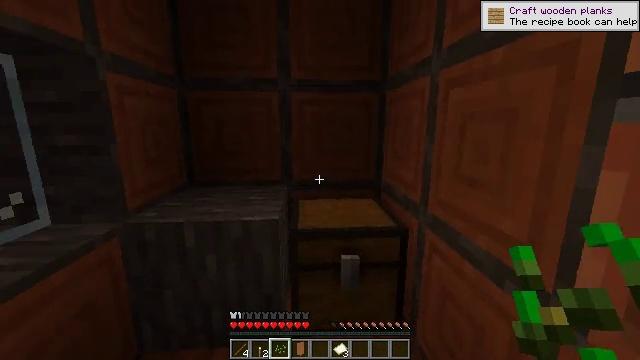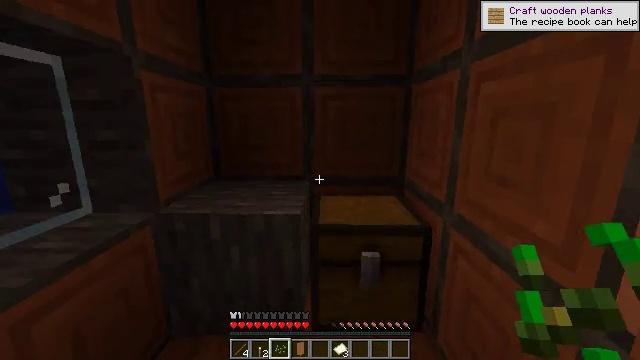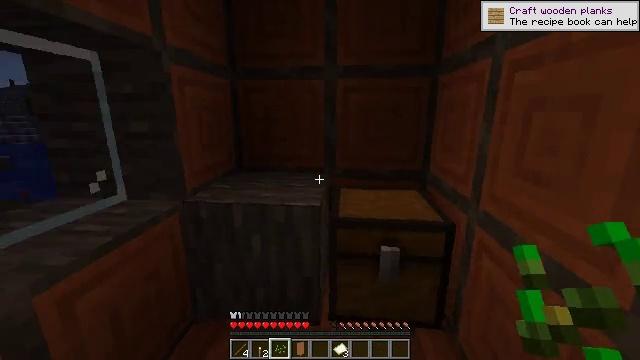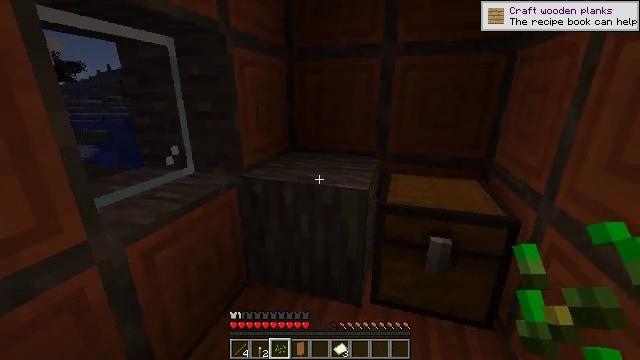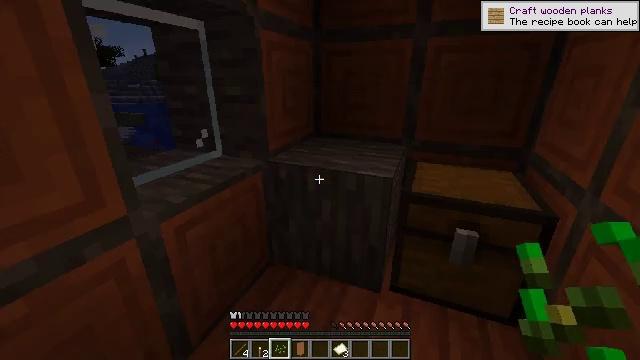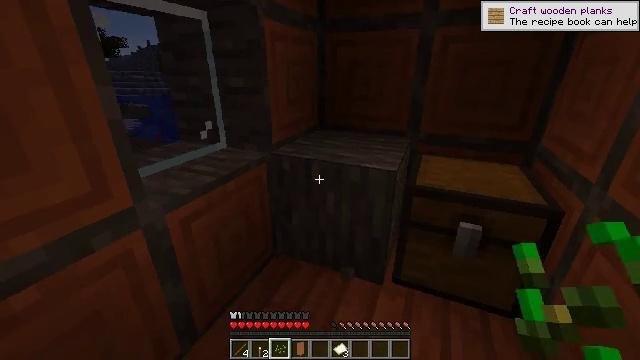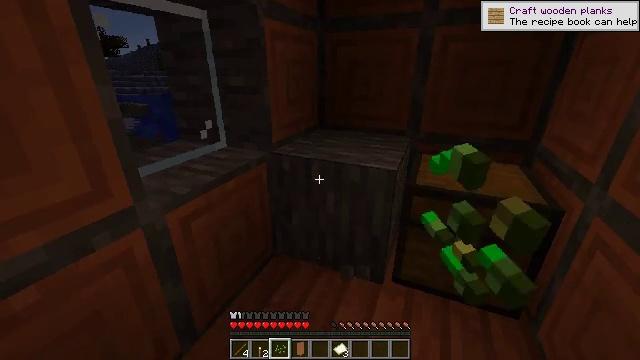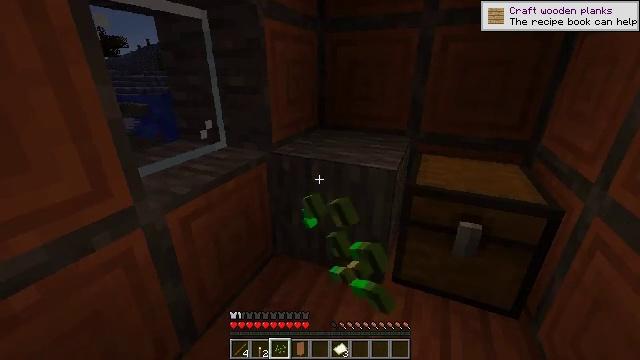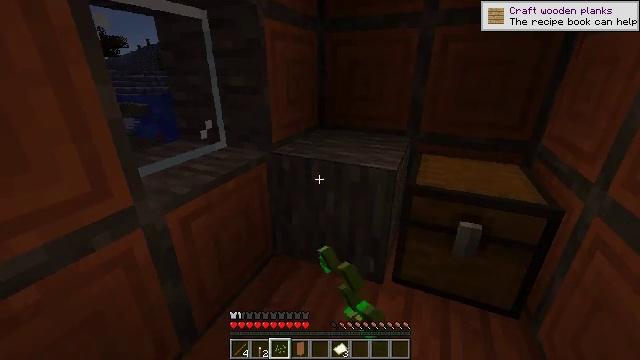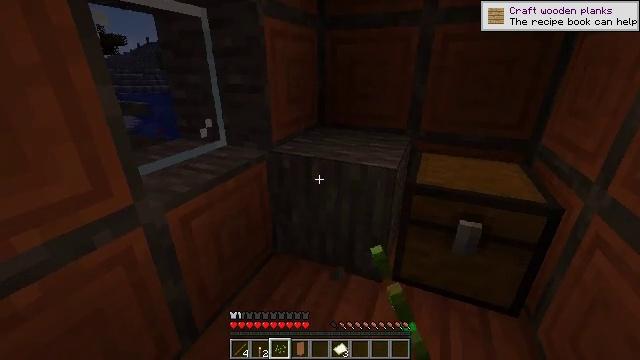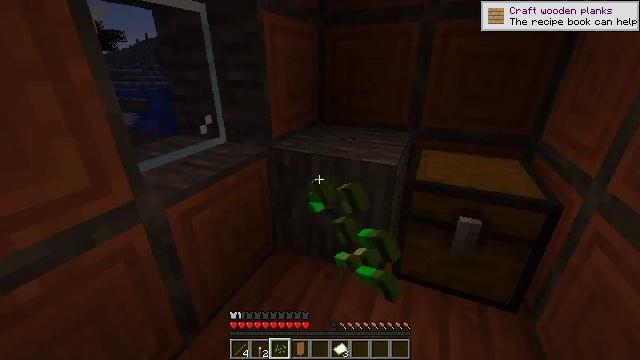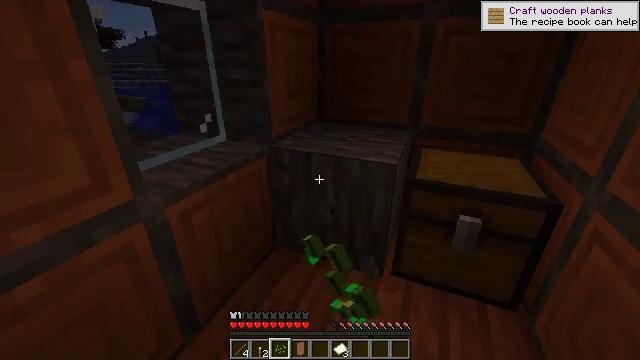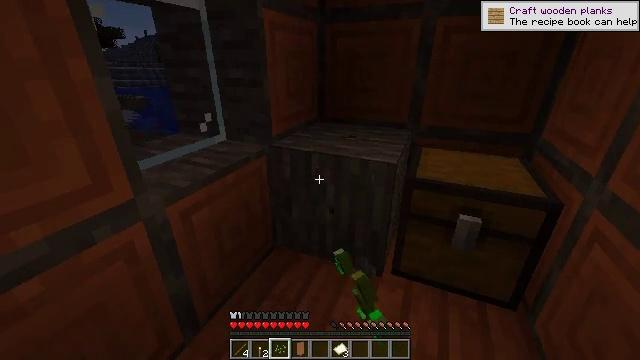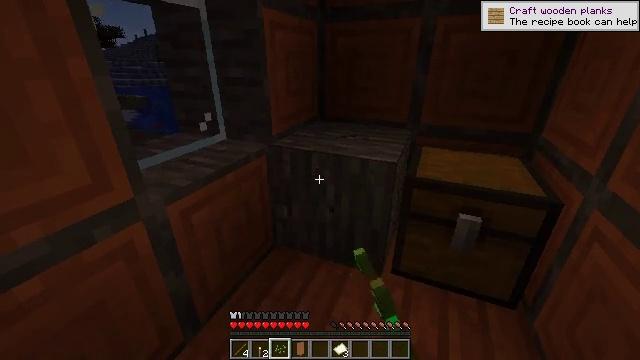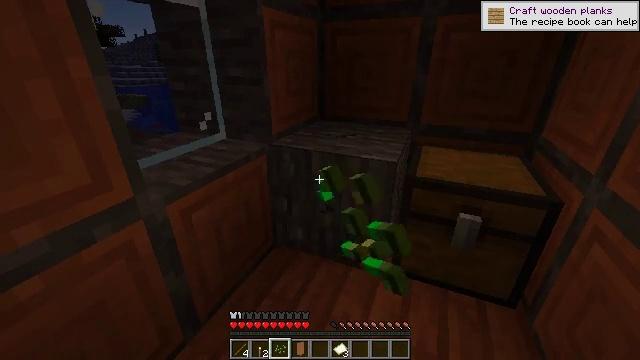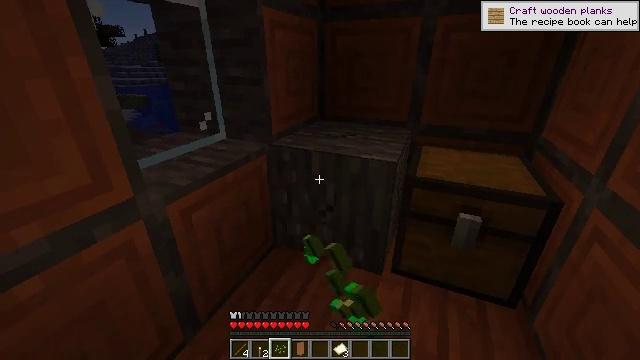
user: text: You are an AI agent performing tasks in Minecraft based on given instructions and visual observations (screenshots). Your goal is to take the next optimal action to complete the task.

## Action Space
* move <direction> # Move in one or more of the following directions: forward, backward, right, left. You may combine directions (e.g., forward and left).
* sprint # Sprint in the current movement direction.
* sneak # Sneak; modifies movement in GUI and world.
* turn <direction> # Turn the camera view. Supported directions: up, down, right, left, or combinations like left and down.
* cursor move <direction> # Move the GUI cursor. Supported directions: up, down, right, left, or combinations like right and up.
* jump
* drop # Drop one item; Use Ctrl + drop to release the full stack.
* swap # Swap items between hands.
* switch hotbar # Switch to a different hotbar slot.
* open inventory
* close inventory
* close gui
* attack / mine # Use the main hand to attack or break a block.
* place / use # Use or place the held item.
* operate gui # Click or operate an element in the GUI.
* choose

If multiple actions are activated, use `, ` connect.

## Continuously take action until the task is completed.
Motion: motion action
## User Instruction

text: Gather acacia wood from a tree.
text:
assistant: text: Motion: turn left
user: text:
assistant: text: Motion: turn left and down
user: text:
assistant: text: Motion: turn left and down
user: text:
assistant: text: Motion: turn left and down
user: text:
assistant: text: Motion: turn down, attack / mine
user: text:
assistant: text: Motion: attack / mine
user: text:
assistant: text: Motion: attack / mine
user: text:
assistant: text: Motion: attack / mine
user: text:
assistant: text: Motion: attack / mine
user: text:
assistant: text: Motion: attack / mine
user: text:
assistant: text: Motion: attack / mine
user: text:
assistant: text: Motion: attack / mine
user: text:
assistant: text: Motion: attack / mine
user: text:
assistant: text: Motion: attack / mine
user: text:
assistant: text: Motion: attack / mine
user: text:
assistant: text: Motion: attack / mine
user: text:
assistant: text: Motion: attack / mine
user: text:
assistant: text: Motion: attack / mine
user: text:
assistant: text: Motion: attack / mine
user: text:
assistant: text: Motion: attack / mine
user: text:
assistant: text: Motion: attack / mine
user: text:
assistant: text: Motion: attack / mine
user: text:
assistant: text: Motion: attack / mine
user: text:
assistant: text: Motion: attack / mine
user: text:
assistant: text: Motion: attack / mine
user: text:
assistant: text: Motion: attack / mine
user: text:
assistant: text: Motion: attack / mine
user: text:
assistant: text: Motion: attack / mine
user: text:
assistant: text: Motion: attack / mine
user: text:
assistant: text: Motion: attack / mine